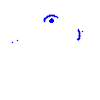
Particle: kaon